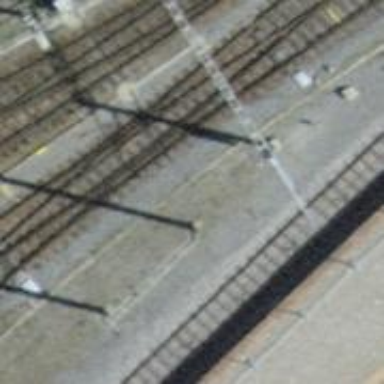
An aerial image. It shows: Railway switch.